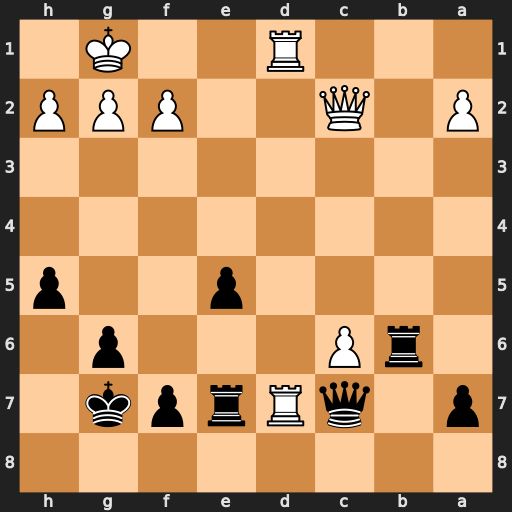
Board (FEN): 8/p1qRrpk1/1rP3p1/4p2p/8/8/P1Q2PPP/3R2K1
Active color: b
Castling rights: -
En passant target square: -
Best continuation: Rxd7 cxd7 Qxc2